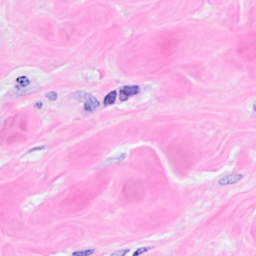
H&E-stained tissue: Breast